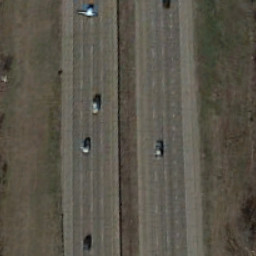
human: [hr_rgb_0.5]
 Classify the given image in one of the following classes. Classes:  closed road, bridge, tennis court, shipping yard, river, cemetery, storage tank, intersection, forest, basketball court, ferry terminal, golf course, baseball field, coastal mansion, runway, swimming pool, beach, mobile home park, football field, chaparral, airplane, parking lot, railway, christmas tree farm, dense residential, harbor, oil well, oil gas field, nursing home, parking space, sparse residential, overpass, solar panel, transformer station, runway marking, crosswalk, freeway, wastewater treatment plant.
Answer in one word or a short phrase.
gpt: freeway